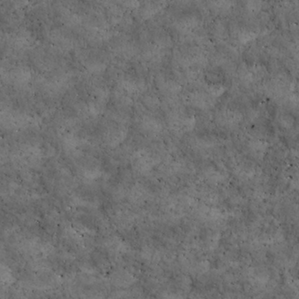
Label: non_frost